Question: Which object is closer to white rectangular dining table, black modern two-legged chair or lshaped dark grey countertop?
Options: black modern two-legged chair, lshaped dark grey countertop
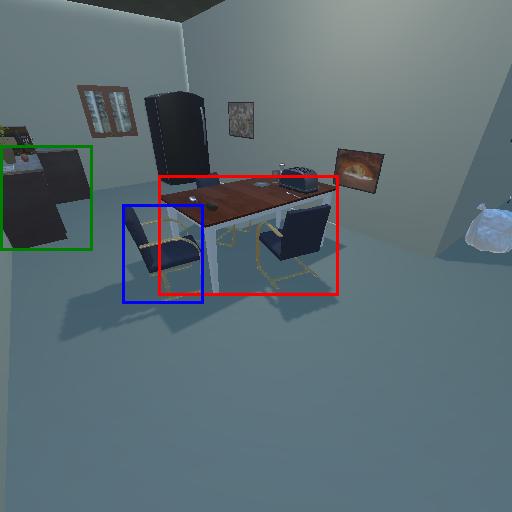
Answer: black modern two-legged chair